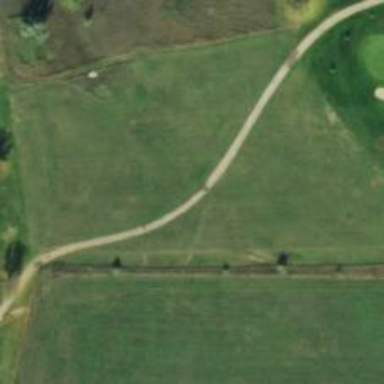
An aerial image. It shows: Driveway serving as golf cartpath.